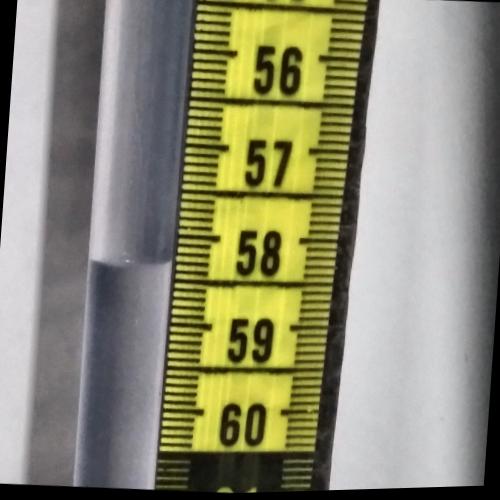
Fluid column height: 58.3 cm